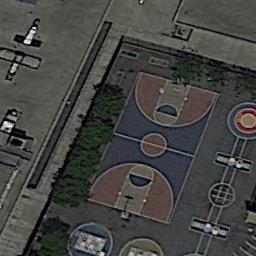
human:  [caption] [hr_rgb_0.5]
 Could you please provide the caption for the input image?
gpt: There is a basketball court on the open place .

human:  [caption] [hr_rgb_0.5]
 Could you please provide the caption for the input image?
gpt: There is a colorful basketball court .

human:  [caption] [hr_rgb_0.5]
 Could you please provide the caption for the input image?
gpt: A basketball court is built on the playground next to the building,With some vegetation nearby .

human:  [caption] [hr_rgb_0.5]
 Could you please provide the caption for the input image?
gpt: A basketball court next to the green belt and some sport areas beside .

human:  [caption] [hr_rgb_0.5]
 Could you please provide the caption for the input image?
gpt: The basketball court is beside the bushes .